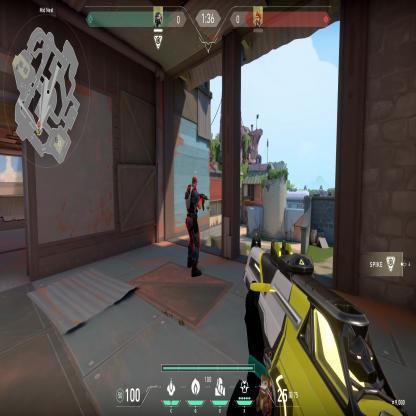
Label: enemy